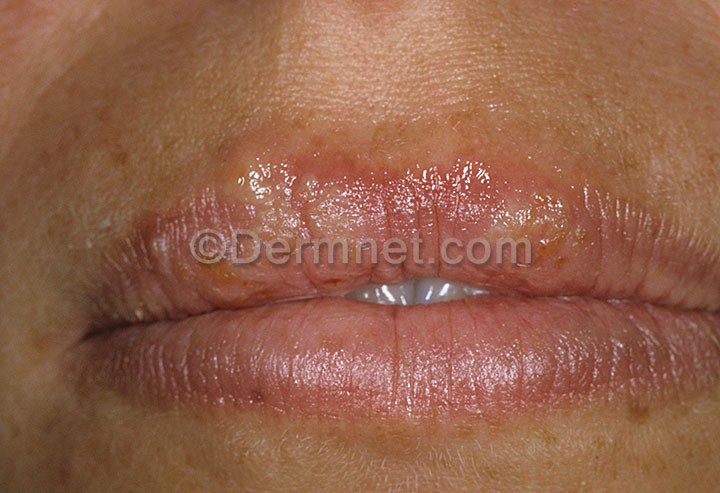
Disease: Warts Molluscum and other Viral Infections